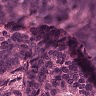
Metastatic tissue present: yes